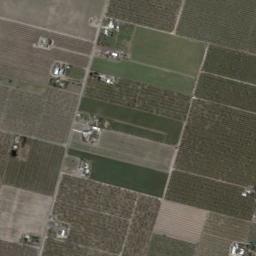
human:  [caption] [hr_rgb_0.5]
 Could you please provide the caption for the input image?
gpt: Many neatly arranged green, Brown and light brown mixed-sized rectangular farm fields .

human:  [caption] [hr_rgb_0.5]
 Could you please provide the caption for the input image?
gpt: Some rectangular farmlands of different colors and sizes are arranged in neat rows and some houses are surrounded by these farmlands .

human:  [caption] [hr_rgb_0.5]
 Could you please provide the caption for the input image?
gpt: There are many rectangular farmlands of different shades .

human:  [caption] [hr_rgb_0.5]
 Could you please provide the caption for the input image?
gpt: There are some deep green and bare rectangular farmland .

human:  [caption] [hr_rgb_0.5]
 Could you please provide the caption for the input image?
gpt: There are some brown rectangular farmlands and green ones .